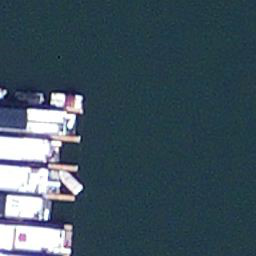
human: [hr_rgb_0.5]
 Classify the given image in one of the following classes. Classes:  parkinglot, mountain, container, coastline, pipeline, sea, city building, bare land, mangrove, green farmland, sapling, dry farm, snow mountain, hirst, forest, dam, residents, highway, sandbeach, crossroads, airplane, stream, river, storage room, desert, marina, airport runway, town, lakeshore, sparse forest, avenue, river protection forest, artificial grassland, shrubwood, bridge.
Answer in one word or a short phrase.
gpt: marina